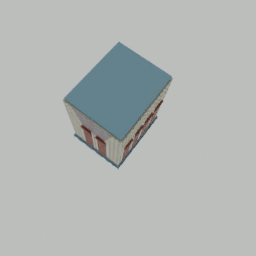
Label: architecture